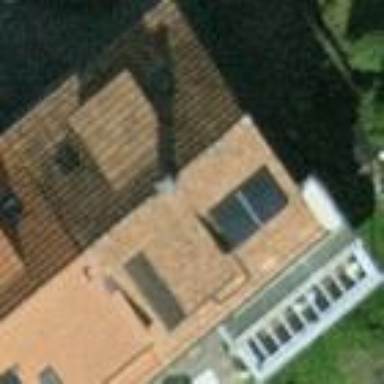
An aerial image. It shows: Semidetached house with gabled roof.